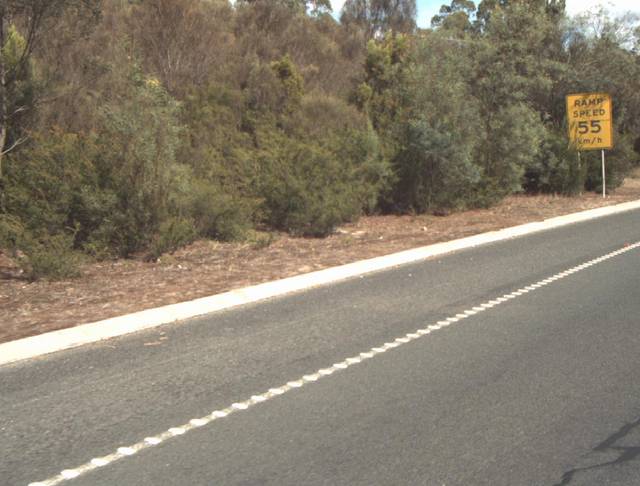
Region: Australia
Coordinates: -41.475, 147.144